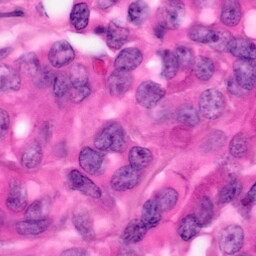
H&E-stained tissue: Pancreatic